Question: I am trying to integrate Datatables + Bootstrap 2 as explained <URL>.
Bundle all datatables also
'''
//Bundling JQuery datatables scripts together
bundles.Add(new StyleBundle("~/bundles/DataTables").Include(
"~/Scripts/DataTables-1.9.4/media/js/DT_bootstrap.js",
"~/Scripts/DataTables-1.9.4/media/js/jquery.dataTables.js"));
bundles.Add(new StyleBundle("~/Content/DataTables-1.9.4/media/css/css").Include(
"~/Content/DataTables-1.9.4/media/css/DT_bootstrap.css",
"~/Content/DataTables-1.9.4/media/css/jquery.dataTables.css",
"~/Content/DataTables-1.9.4/media/css/jquery.dataTables_themeroller.css"
));
'''
and also rendered in '_layouts' page
'''
@Scripts.Render("~/bundles/jquery")
@Scripts.Render("~/js")
@Scripts.Render("~/bundles/DataTables")
@Styles.Render("~/Content/DataTables-1.9.4/media/css/css")
'''
If I run the page I am getting this error in 'media/js/DT_bootstrap.js' file.

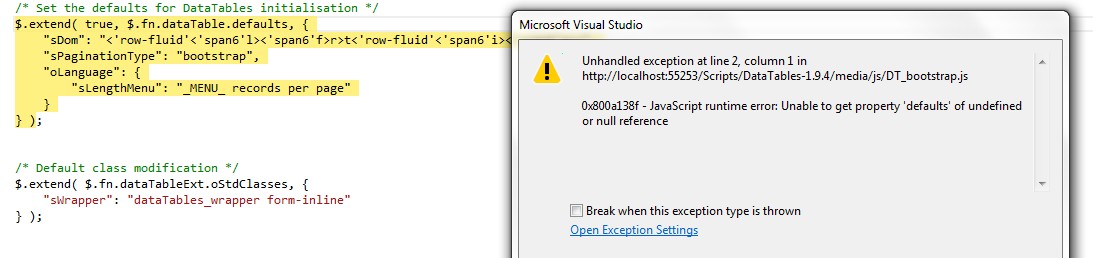
Answer: Include the scripts as a 'ScriptBundle' - you've included them as a 'StyleBundle':
'''
bundles.Add(new ScriptBundle("~/bundles/DataTables").Include(
"~/Scripts/DataTables-1.9.4/media/js/jquery.dataTables.js",
"~/Scripts/DataTables-1.9.4/media/js/DT_bootstrap.js"
));
'''
And place 'jquery.dataTables.js' 'DT_bootstrap.js'.